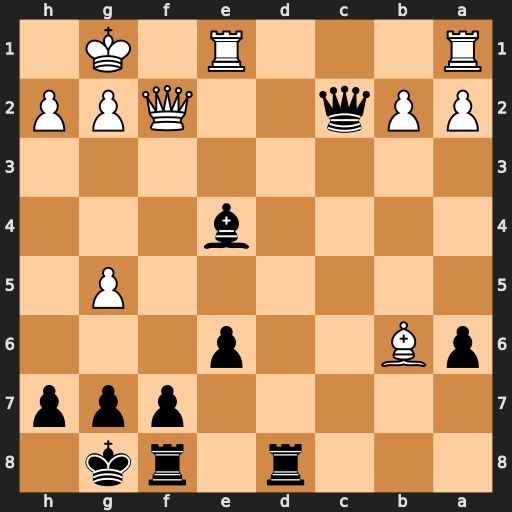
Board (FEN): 3r1rk1/5ppp/pB2p3/6P1/4b3/8/PPq2QPP/R3R1K1
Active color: b
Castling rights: -
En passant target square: -
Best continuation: Rd2 Qxd2 Qxd2